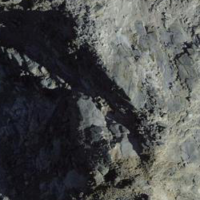
EUNIS habitat code: 48
Species observed at this site:
Pyrrhocorax graculus
Prunella collaris